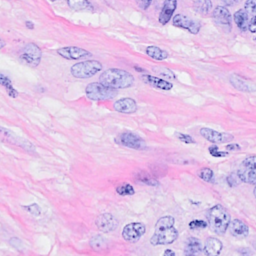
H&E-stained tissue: Breast